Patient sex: F
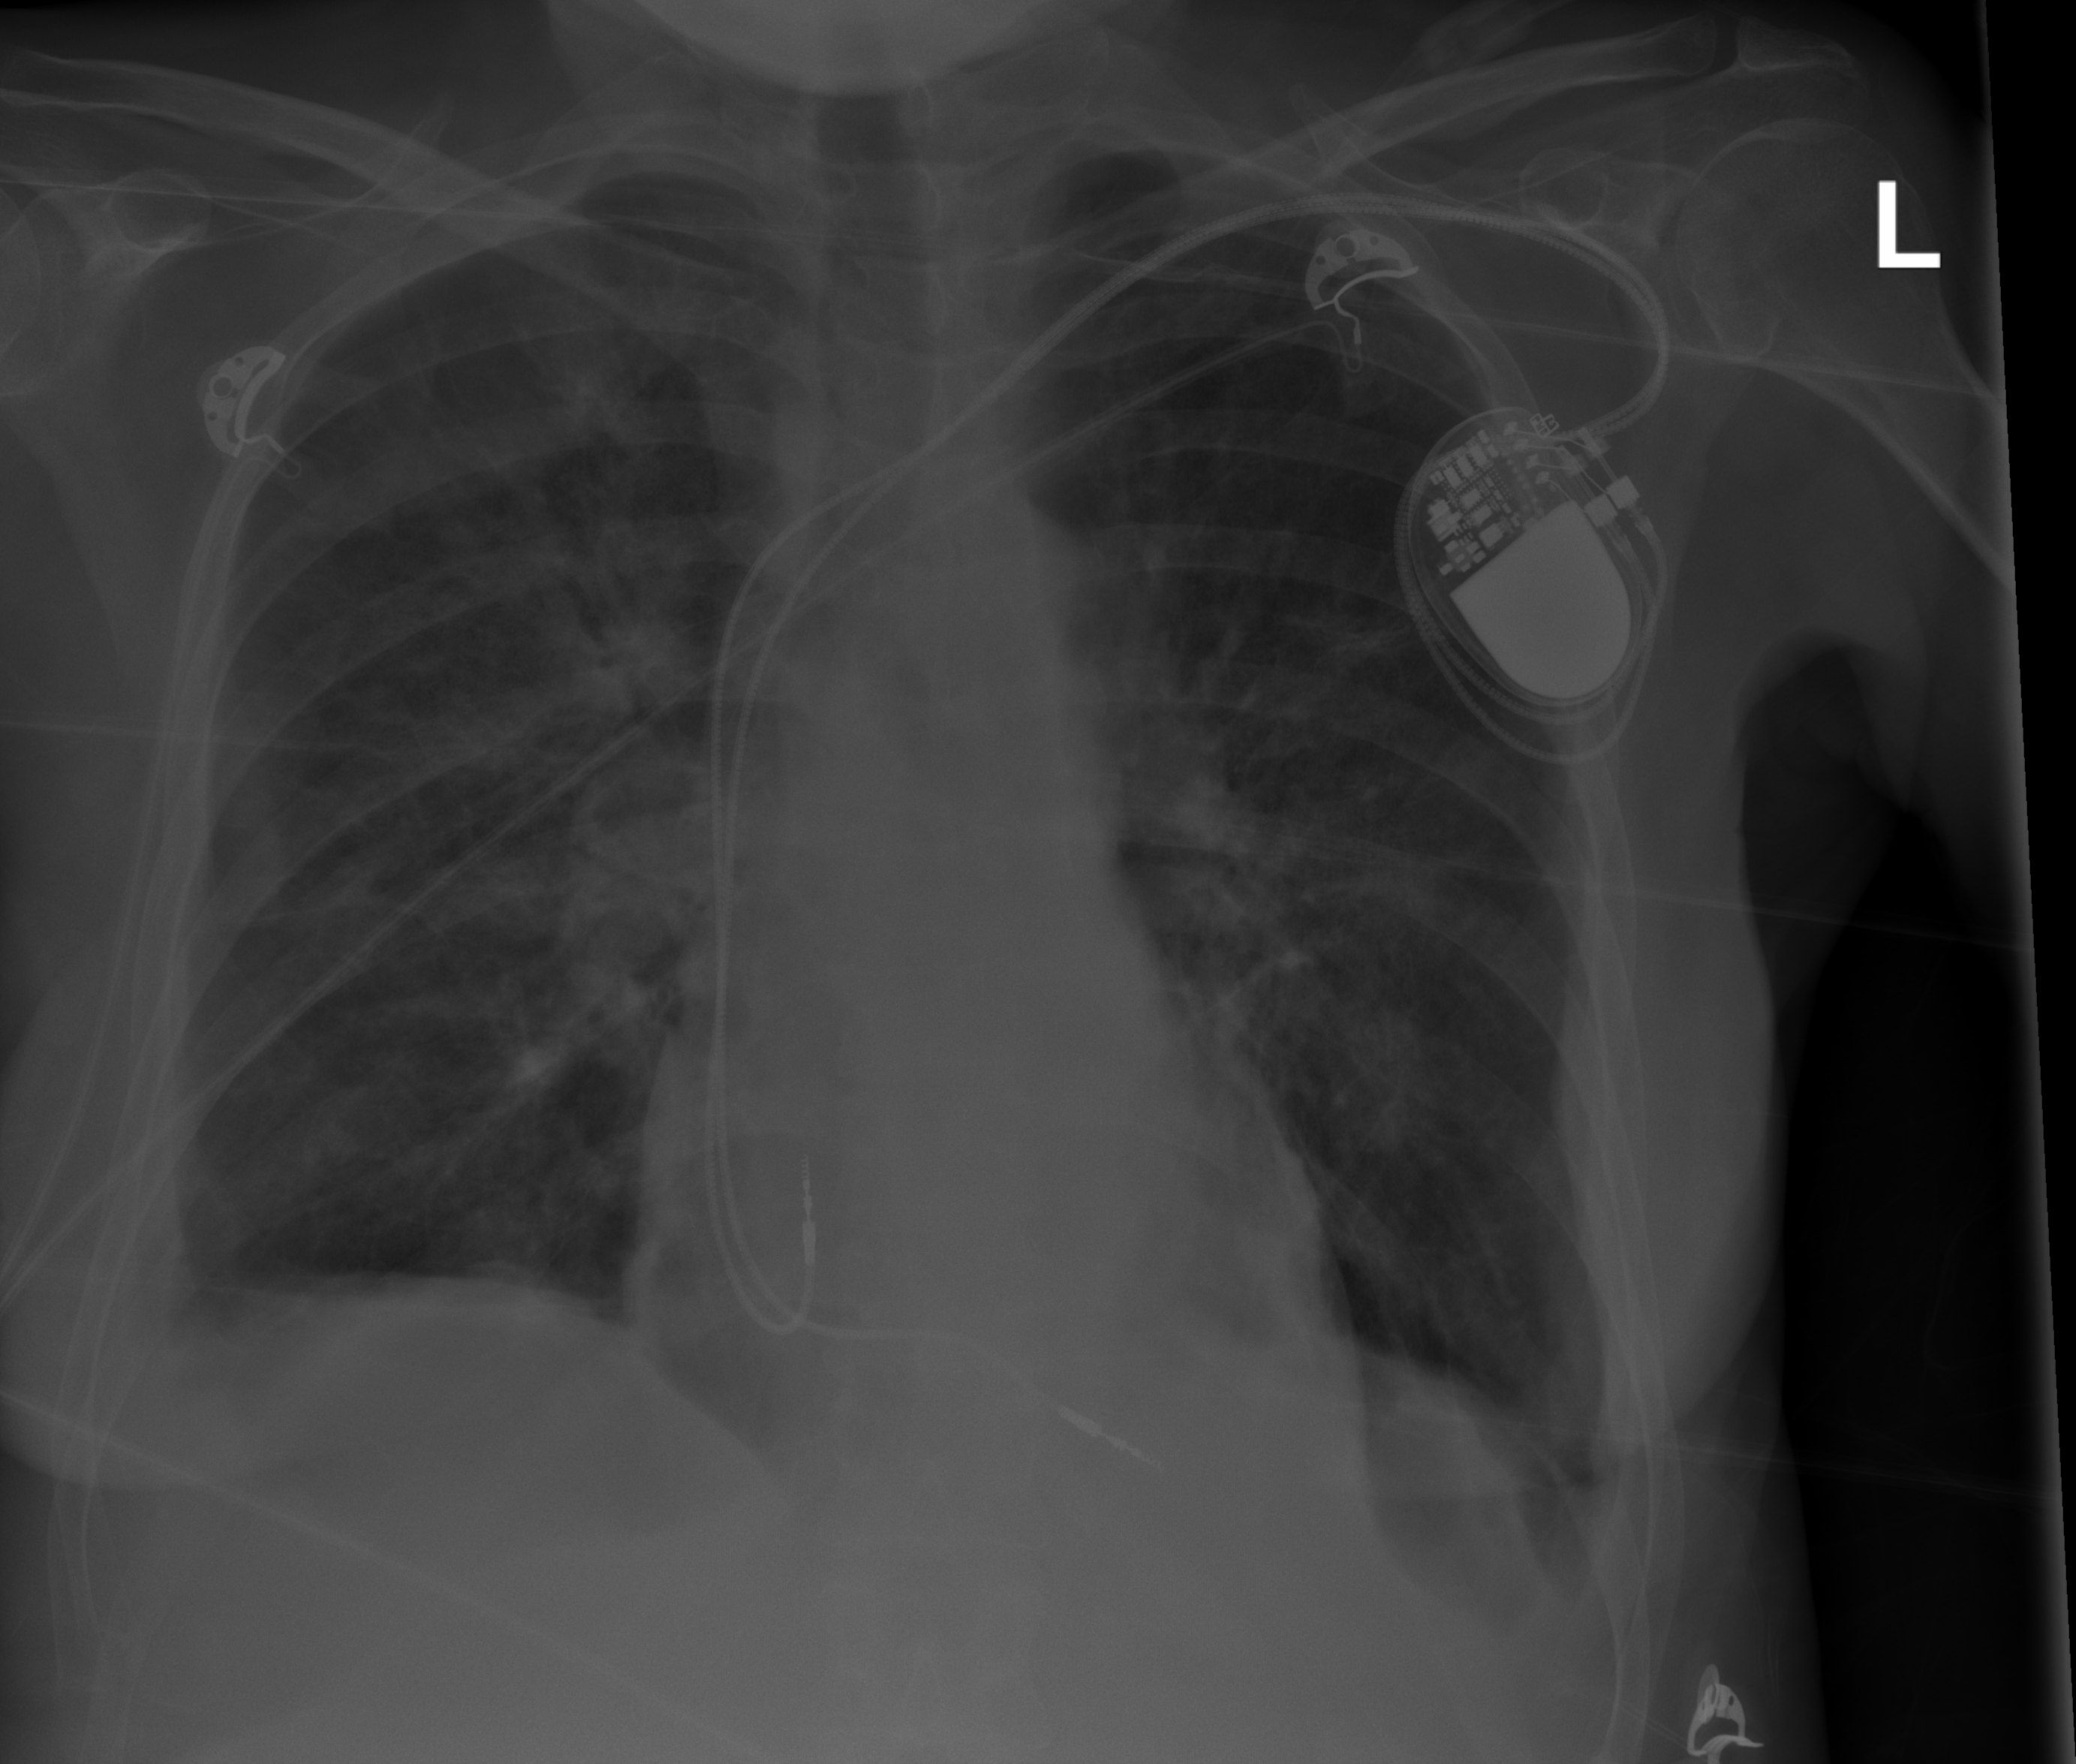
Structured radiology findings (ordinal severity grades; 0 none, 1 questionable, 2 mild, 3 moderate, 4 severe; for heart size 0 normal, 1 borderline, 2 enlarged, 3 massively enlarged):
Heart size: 0
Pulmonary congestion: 2
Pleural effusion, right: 2
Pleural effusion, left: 0
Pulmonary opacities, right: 2
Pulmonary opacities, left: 2
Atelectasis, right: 0
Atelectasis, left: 0